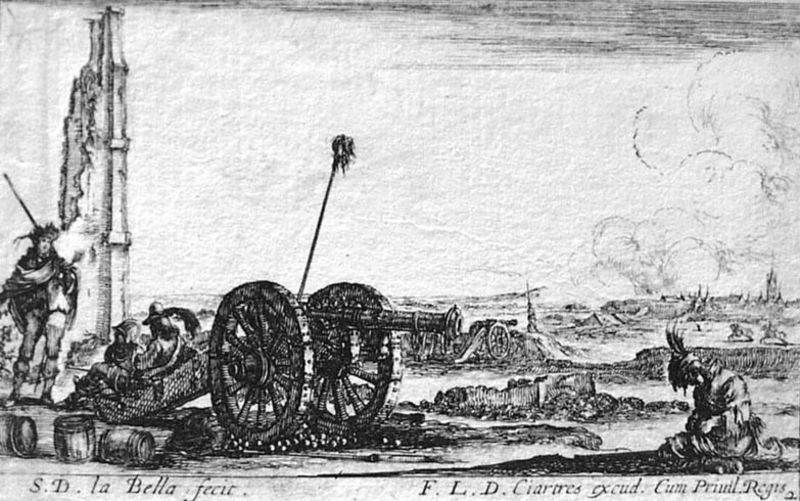
Titel: Verschiedene Militär-Kapriccios (Varii capricci militari): Links Kanone u. drei Soldaten, rechts im Vordergrund auf seinen Beinen sitzender Soldat
Künstler: Stefano della Bella
Standort: Karlsruhe
Institution: Staatliche Kunsthalle Karlsruhe
Schlagwörter: angriff, dunkel, feder, feuer, gott, himmel, kampf, kopf, kämpfer, mann, umhang, weiß, wolken, landschaft, menschen, stadt, frankreich, frau, grau, hintergrund, hut, kleider, männer, schwarz, skizze, zeichnung, dach, gebäude, weg, wolke, alt, arm, federn, geschichte, hinrichtung, leiche, mensch, stein, steine, tod, tot, toter, trauer, signatur, ebene, erde, feld, horizont, häuser, wind, kirche, qualm, rauch, boden, sitzend, renaissance, pferd, pferde, reiter, räder, turm, federhut, schiff, schrift, papier, kauern, italien, ort, stab, fahne, mauer, grafik, graphik, linien, pause, speichen, französisch, rad, schutt, schutthaufen, wagen, fluß, angst, brand, dampf, gewalt, krieg, schlacht, sturm, zerstörung, könig, lanze, soldaten, inschrift, woken, metall, junge, knie, verderben, karos, tusche, kanone, ruine, fetzen, lumpen, burg, gemalt, kreuz, türme, dom, kohle, festung, zypresse, druck, druckgraphik, lithographie, schwarz-weiß, radierung, stich, titel, text, uniform, waffen, knien, leichen, soldat, tote, verletzt, verletzte, waffe, beschriftung, kugel, kugeln, ruinen, helm, fass, niederländisch, ritter, armee, kriegsschauplatz, kaputt, helme, ende, chartres, gewehr, regiment, leid, leiden, niederlage, knieend, kniend, krieger, struktur, feldherr, artillerie, geschütz, kanona, kanonen, bettlerin, opfer, rauchwolke, fässer, stur, stange, dreißigjähriger krieg, kreig, gottheit, gefangener, kupferstich, verwundet, gefallene, sieger, gefallen, wort, schlachtfeld, verwüstung, munition, pulver, schießpulver, matsch, latein, beischrift, lateinisch, geschoß, rauchwolken, italienisch, bombe, indianer, erschiessen, verletzter, horizonz, besiegt, exekution, einsturz, skizziert, shcwarz, kamp, belagerung, horozont, kriege, kniender mann, kannone, kanonenkugel, kanonenkugeln, raich, befehlshaber, püschel, lunte, soldar, schlachfeld, schwaz weiß, wilken, kanonier, kanoniere, lafette, krie, gevatter tod, tarurig, kriegsgerät, regis, bella, stefano della bella, barut, barrut, slacht, pulverfässer, f.l.d., fecit, 30 jähriger krieg, aufgespiesster kopf, ciarres, rauchwoke, besigt, besieg, rädder, kiorhce, battallione, kriegsgrauen mit kanone, ciartes, ciartres, schießpulfer, tkanone, kanone kirche, schwarzpulver, fld, schlachtfald, rädr